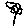
Label: flower